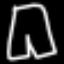
Label: pants